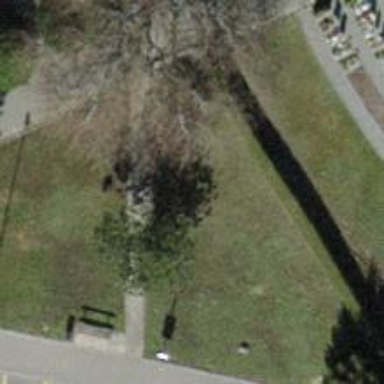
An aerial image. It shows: Bench.